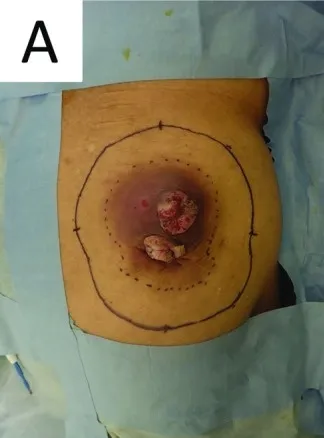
(a) Design of the operation.
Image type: medical_photograph (other_medical_photograph)